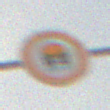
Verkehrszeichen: VerbotFahrzeugeWassergefaehrdenderLadung
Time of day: MorningAfternoon
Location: Outdoor (Nature)
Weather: Overcast
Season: Winter
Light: Natural